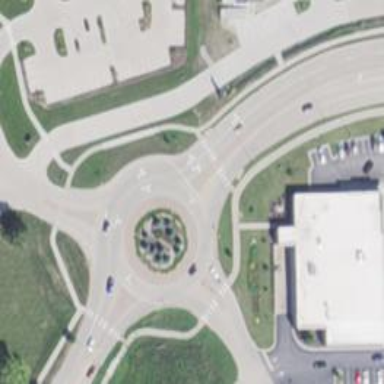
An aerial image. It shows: Unclassified road leading to roundabout junction.